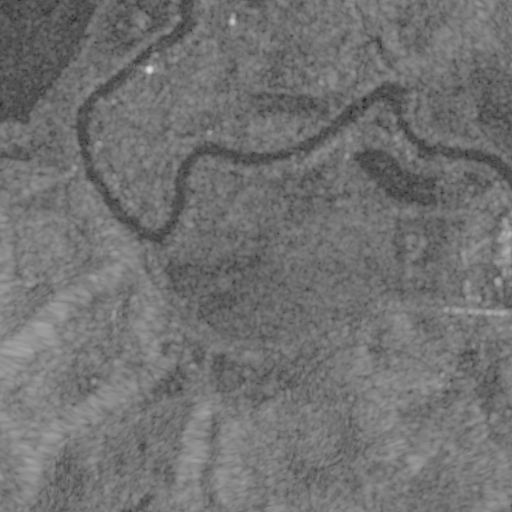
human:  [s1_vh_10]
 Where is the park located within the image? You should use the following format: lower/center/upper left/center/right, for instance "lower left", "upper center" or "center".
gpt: The park is located in the lower right of the image.
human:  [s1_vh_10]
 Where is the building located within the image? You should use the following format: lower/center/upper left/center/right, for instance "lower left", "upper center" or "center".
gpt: The building is located in the upper right of the image.
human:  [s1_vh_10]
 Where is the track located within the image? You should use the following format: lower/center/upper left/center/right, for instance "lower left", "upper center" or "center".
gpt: There is no track in the image.

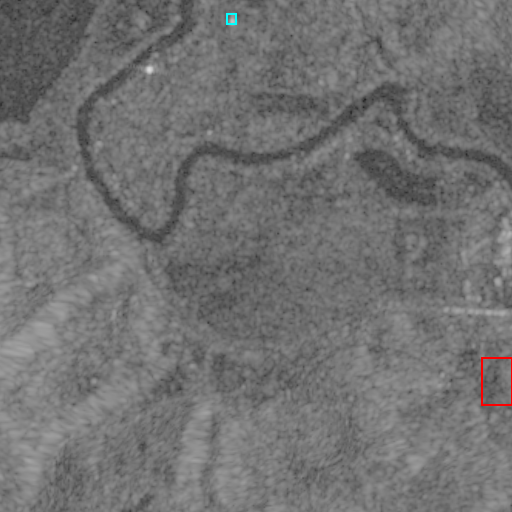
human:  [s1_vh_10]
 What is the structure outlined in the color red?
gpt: The structure outlined in red is a park.
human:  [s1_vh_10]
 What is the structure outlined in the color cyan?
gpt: The structure outlined in cyan is a building.
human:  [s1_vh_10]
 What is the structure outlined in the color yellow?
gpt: There is no yellow outline.